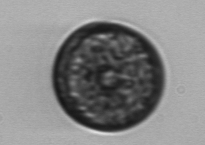
Label: Coscinodiscus